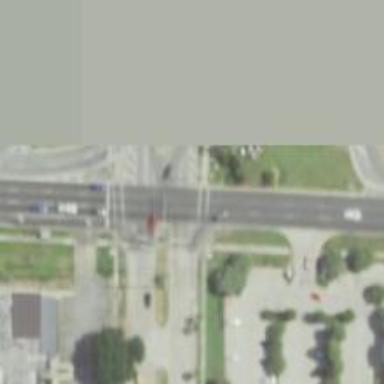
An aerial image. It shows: Asphalt road with primary link designation.